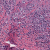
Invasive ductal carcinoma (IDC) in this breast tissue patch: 0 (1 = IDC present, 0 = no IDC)